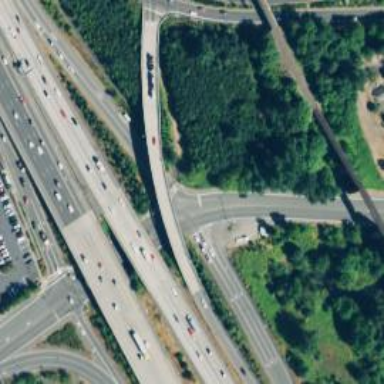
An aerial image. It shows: Motorway link.